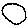
Label: circle